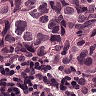
Metastatic tissue present: yes